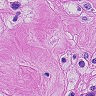
Metastatic tissue present: yes